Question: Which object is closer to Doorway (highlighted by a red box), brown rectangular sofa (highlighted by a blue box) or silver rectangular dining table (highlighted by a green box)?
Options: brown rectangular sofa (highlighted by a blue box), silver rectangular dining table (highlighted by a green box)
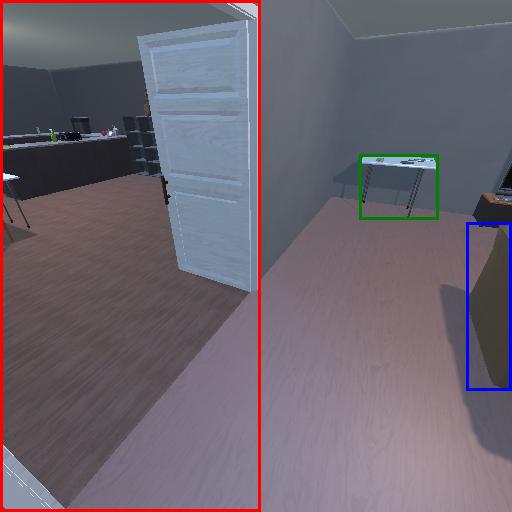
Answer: brown rectangular sofa (highlighted by a blue box)